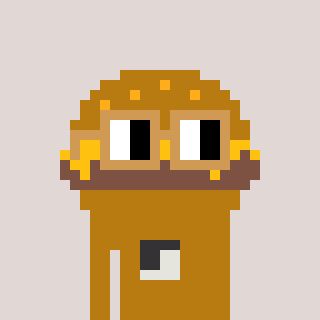
a pixel art character with square brown glasses, a burger-shaped head and a gold-colored body on a warm background